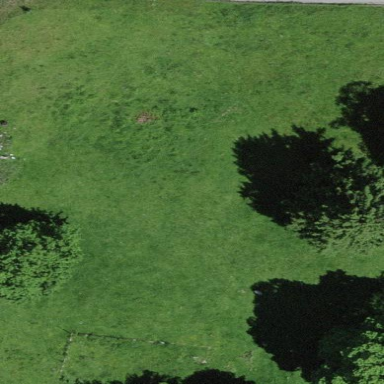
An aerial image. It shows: Open area covered with grass.